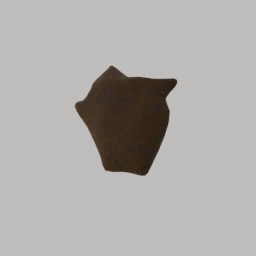
Label: nature